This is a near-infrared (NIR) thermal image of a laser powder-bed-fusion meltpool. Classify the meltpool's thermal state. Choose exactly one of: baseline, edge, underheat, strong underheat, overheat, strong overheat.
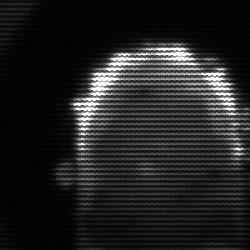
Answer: baseline